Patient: sex M, age 78
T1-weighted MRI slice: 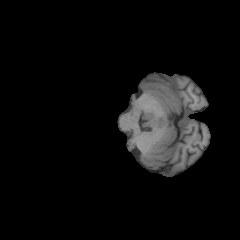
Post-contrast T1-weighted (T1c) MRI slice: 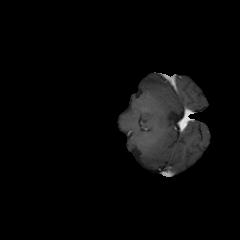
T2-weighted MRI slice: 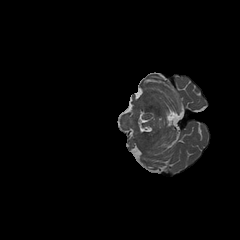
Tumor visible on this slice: no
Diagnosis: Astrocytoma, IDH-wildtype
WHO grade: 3